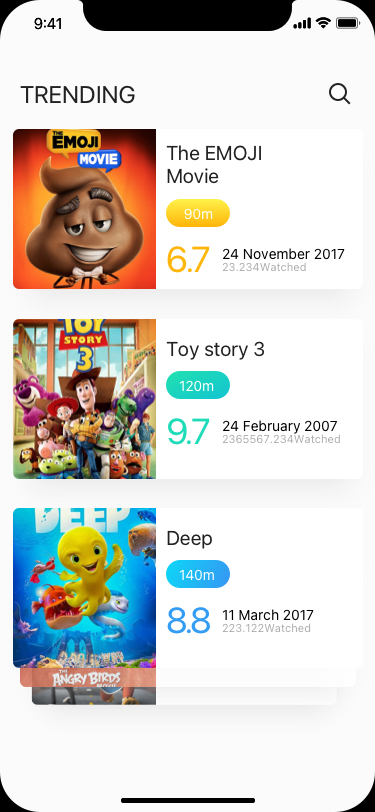
Text in this UI design:
TRENDING
The EMOJI
Movie
6.7
24 November 2017
23.234Watched
Toy story 3
9.7
24 February 2007
2365567.234Watched
Deep
8.8
11 March 2017
223.122Watched